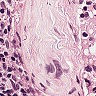
Metastatic tissue present: no